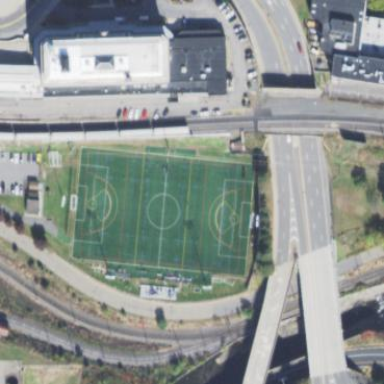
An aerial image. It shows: Soccer pitch with artificial turf for leisure sports activities.